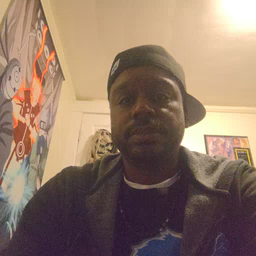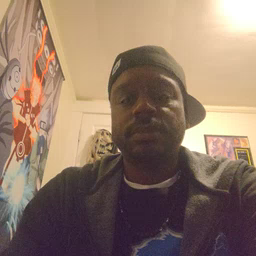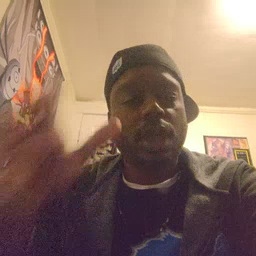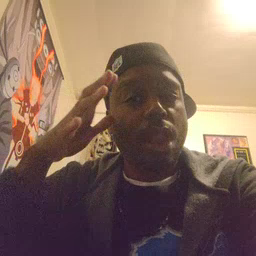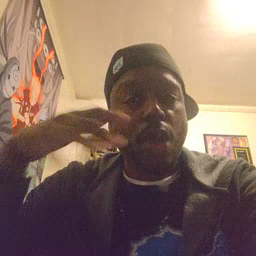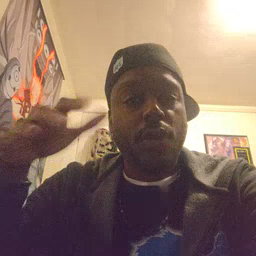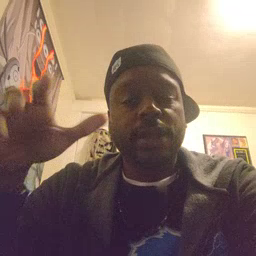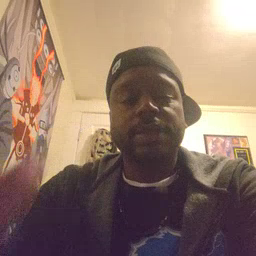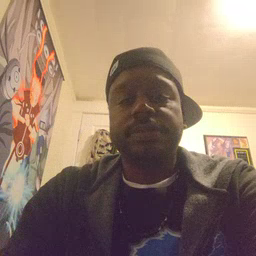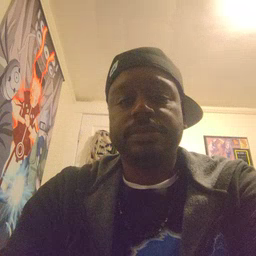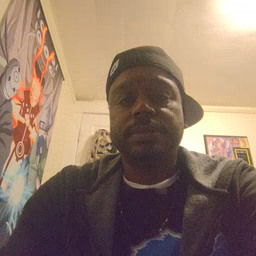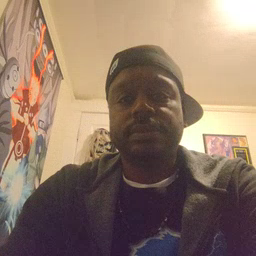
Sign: noisy